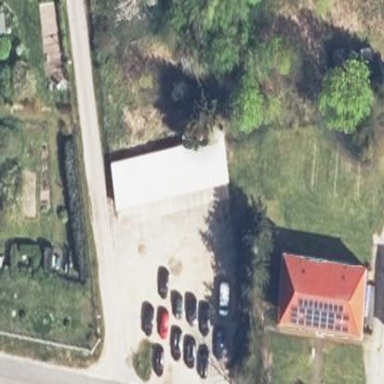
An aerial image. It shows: Parking area.